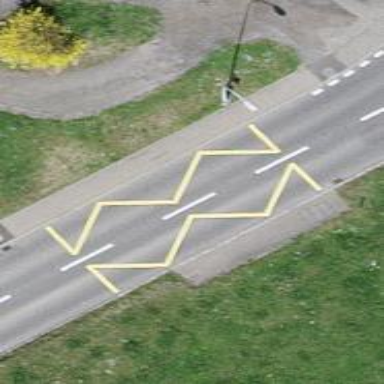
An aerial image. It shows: Bus stop with designated public transport stop position.